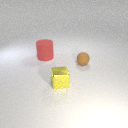
small yellow metal cube to the right of large red rubber cylinder